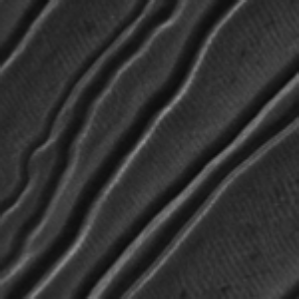
Label: frost